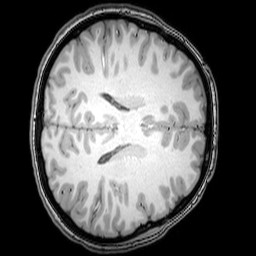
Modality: T1w
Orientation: axial
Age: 25
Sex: female
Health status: healthy
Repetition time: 0.081 s
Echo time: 0.037 s